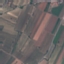
Land use / land cover class: PermanentCrop